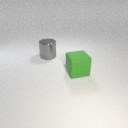
large gray metal cylinder to the left of large green rubber cube